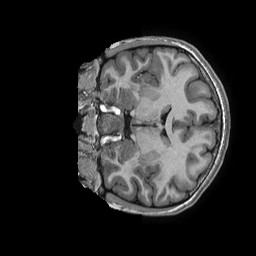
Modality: T1w
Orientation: coronal
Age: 14
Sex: female
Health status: ill
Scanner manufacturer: ge
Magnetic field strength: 3 T
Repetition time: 0.007648 s
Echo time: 0.00304 s